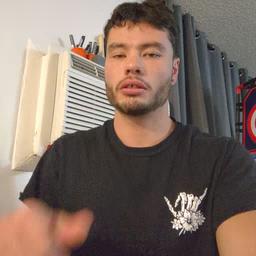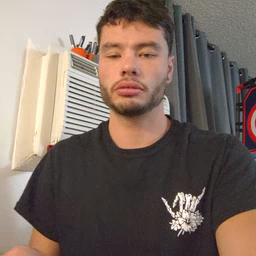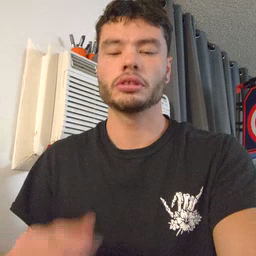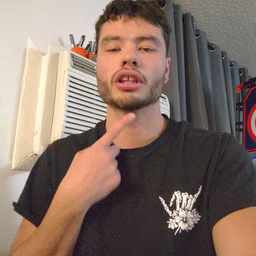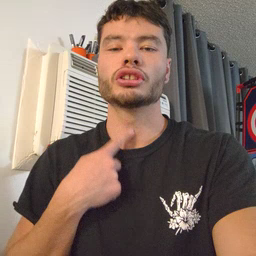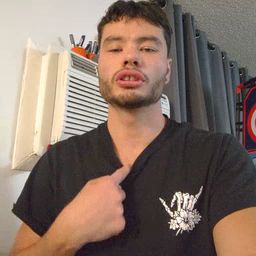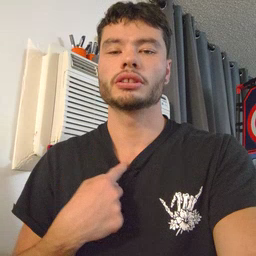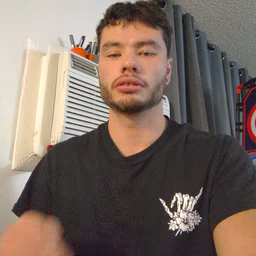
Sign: thirsty